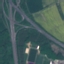
Land use / land cover: Highway